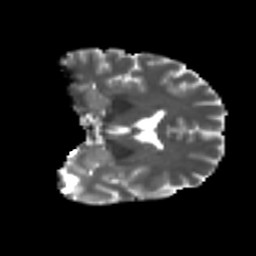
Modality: T2w
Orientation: coronal
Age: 48
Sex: male
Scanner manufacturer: ge
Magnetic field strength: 3 T
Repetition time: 7.8 s
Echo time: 0.0606 s